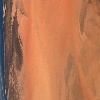
Label: land